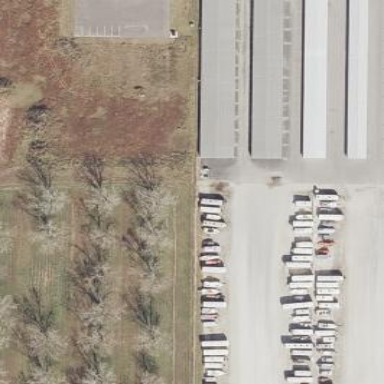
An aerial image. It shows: Commercial area with storage rental shop.